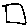
Label: square